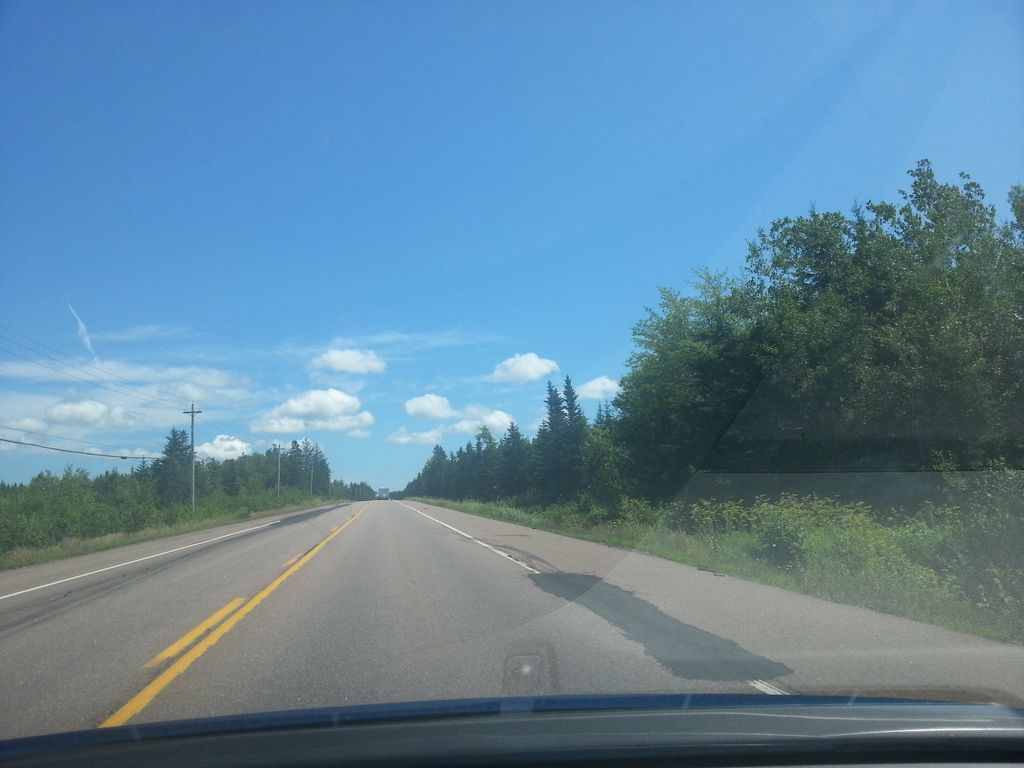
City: charlottetown